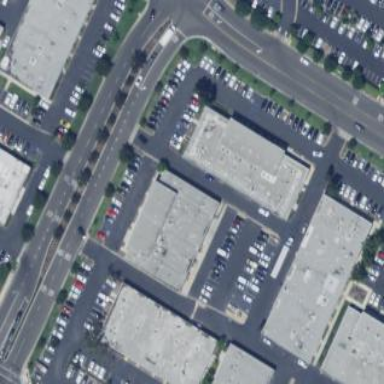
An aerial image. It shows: Commercial building.